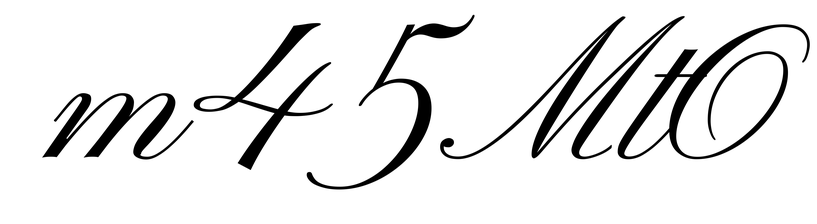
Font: PinyonScript-Regular